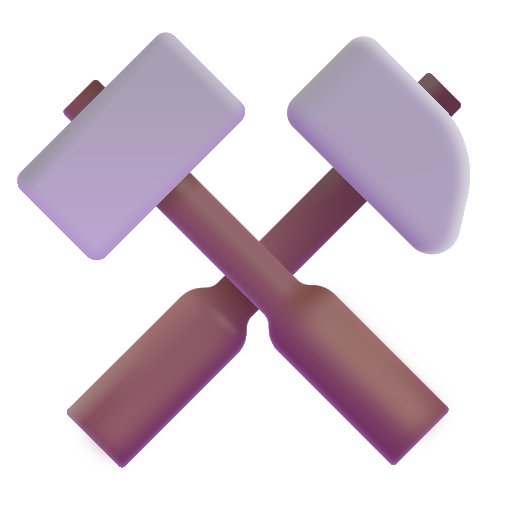
hammer and pick color